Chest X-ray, PA view. Patient: 63 years old, sex M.
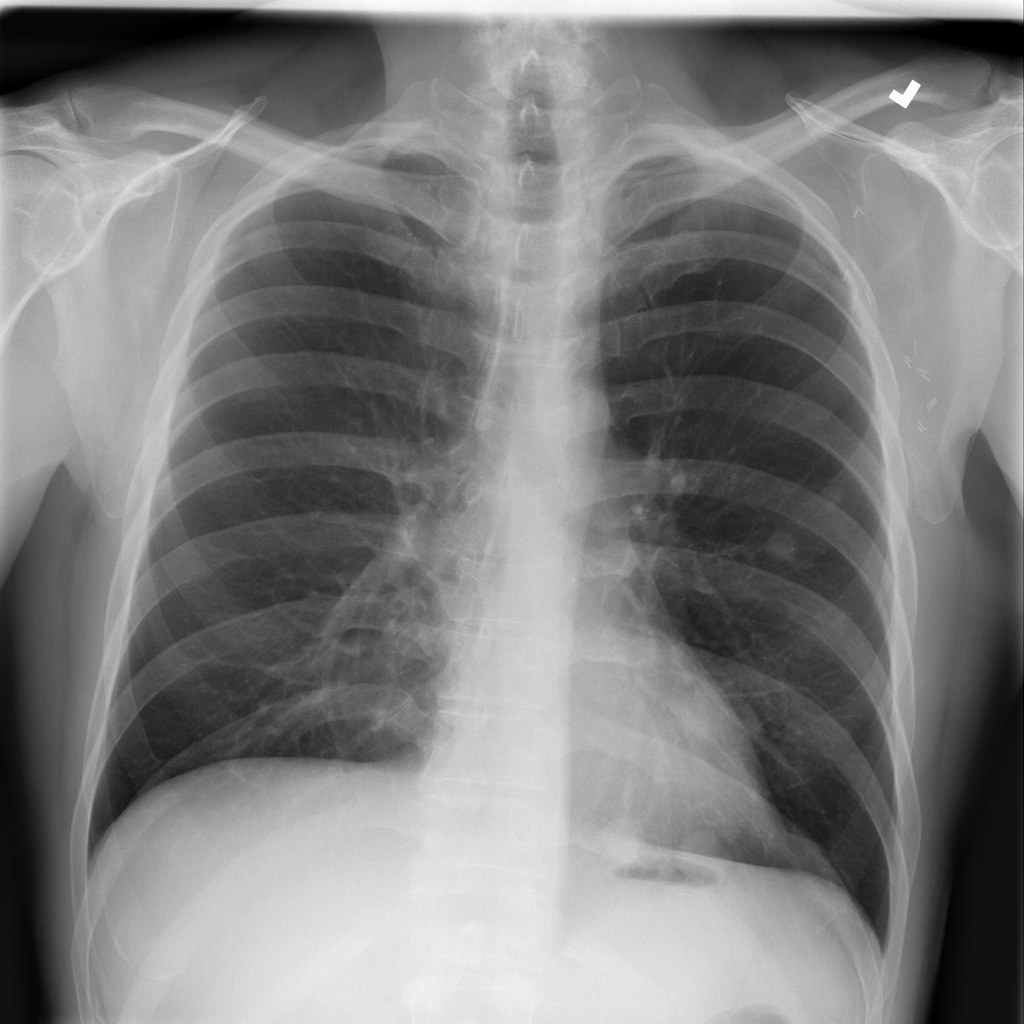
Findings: Nodule